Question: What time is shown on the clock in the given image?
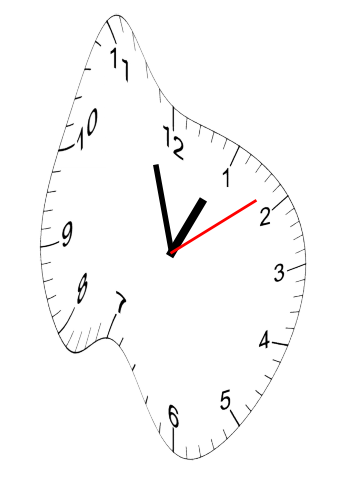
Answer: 12:57:09